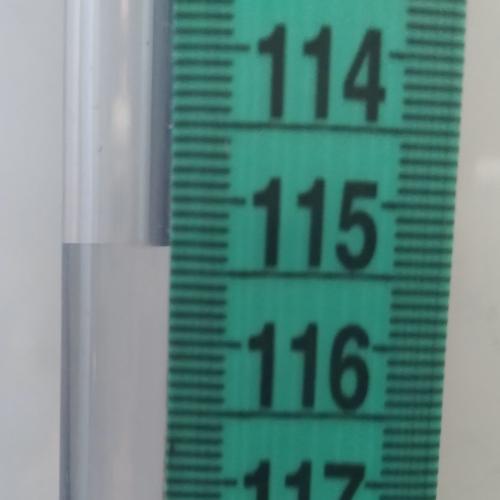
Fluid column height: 115.3 cm